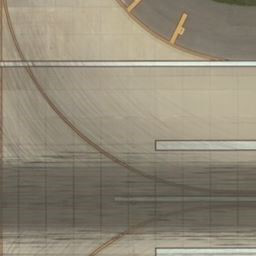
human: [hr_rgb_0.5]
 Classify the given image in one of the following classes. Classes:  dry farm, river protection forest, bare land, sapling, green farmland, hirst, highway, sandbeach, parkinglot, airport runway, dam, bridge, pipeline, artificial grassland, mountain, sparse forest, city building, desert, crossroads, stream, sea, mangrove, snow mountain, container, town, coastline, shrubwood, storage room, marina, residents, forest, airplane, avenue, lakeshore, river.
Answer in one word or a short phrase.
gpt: airport runway